Interaction volume radius: 5 \u00c5
Interaction volume height: 35 \u00c5
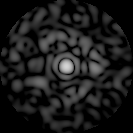
Disorder parameter: 0.8551